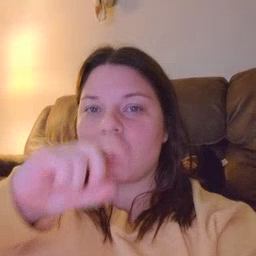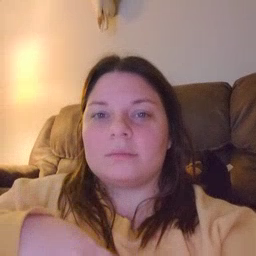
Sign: doll